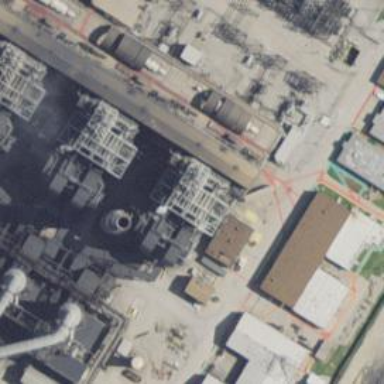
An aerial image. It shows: Steam turbine generator.